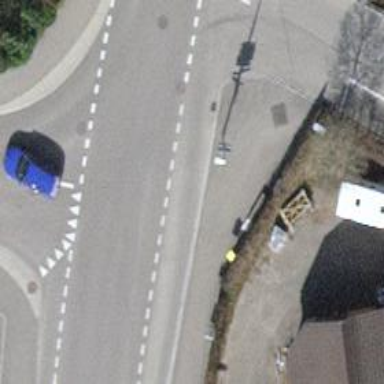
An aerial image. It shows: Bench.